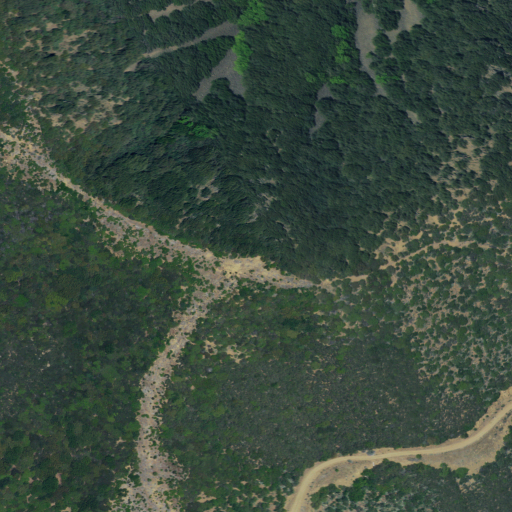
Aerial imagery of mountains in California named Sierra Madre Mountains containing evergreen forest, shrub, mixed forest, and open development